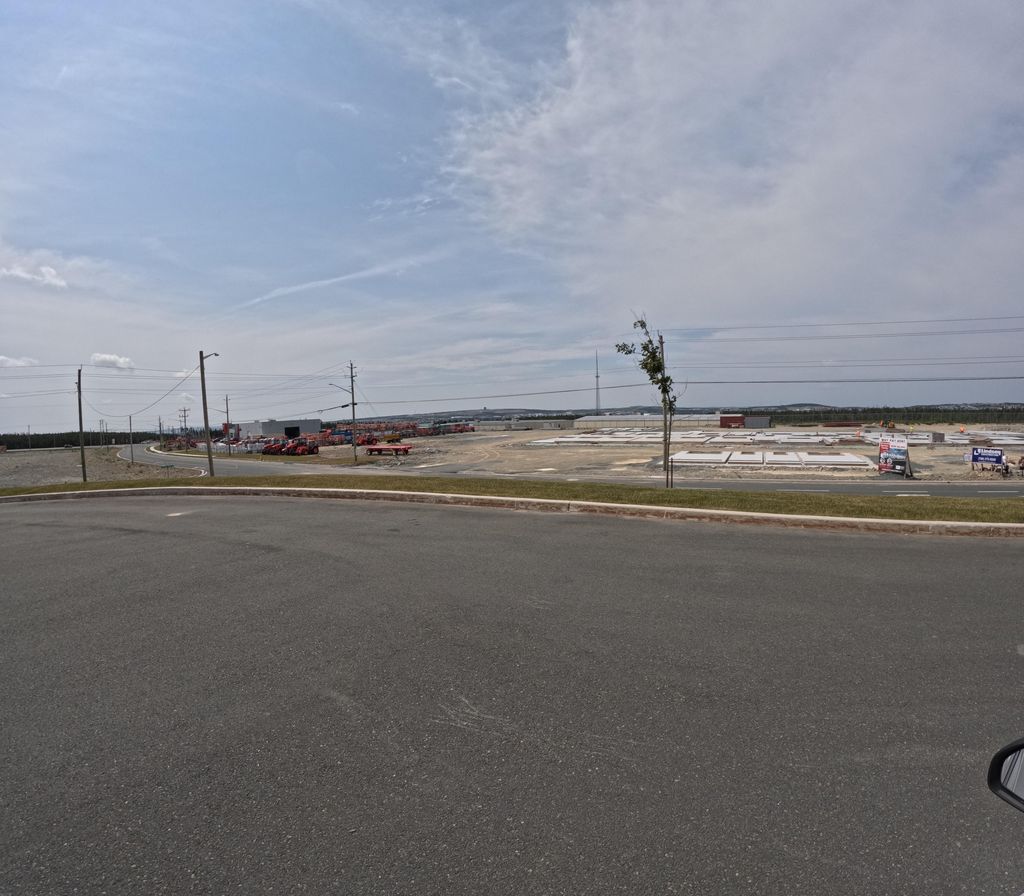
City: st_johns